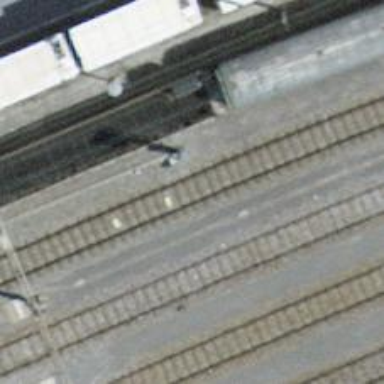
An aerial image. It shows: Railway signal.